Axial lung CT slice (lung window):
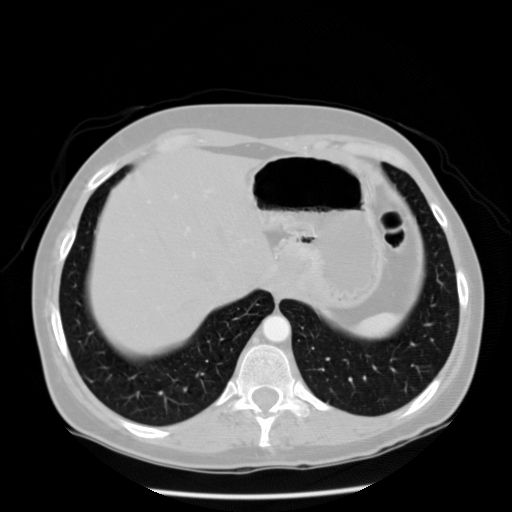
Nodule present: no